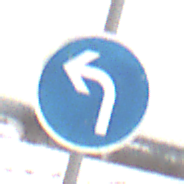
Verkehrszeichen: VorgeschriebeneFahrtrichtungLinks
Umgebung: Outdoor, Nature
Tageszeit: MorningAfternoon
Wetter: Overcast
Licht: Natural
Jahreszeit: Winter
Kontrast: LowContrast